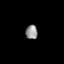
Tissue: skin
Cell type: Others
Senescence score: 0.7844
Nuclear area (px): 166
Mean DAPI intensity: 146.753